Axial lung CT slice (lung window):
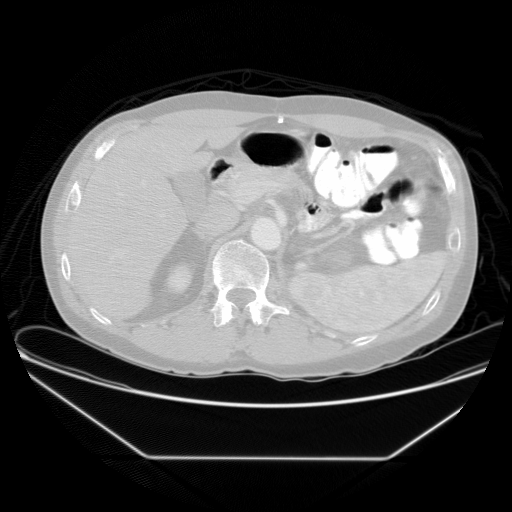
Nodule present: no